Interaction volume radius: 5 \u00c5
Interaction volume height: 20 \u00c5
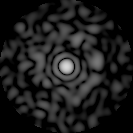
Disorder parameter: 0.818